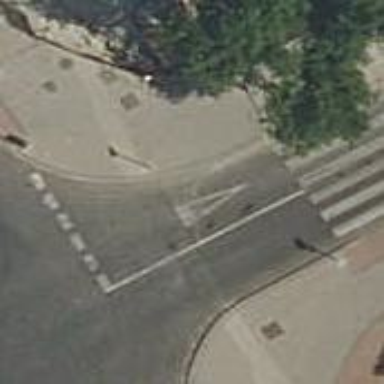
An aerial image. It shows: Road with "give way" sign.